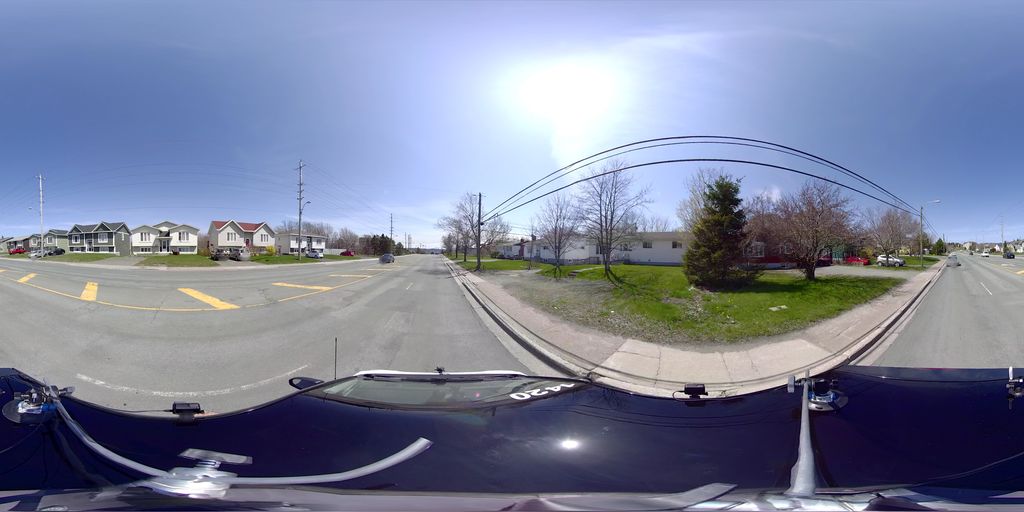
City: st_johns